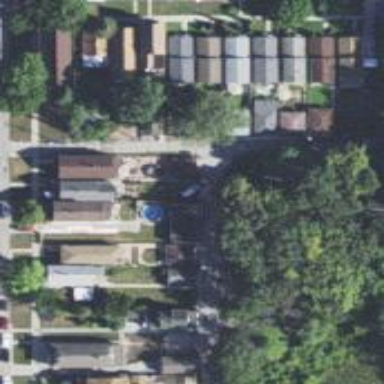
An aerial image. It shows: Alley classified as service road.